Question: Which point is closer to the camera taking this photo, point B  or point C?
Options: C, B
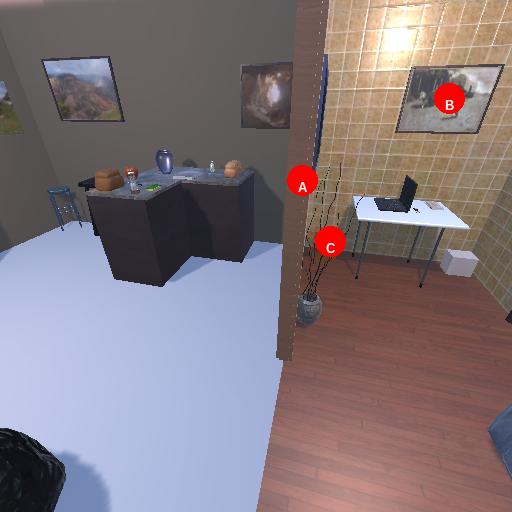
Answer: C